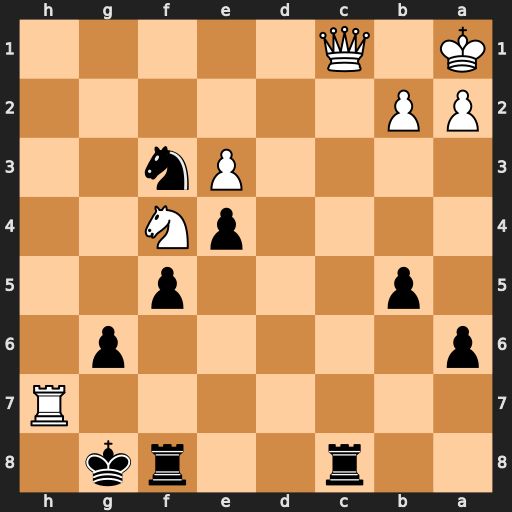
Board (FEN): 2r2rk1/7R/p5p1/1p3p2/4pN2/4Pn2/PP6/K1Q5
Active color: b
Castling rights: -
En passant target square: -
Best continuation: Rxc1#